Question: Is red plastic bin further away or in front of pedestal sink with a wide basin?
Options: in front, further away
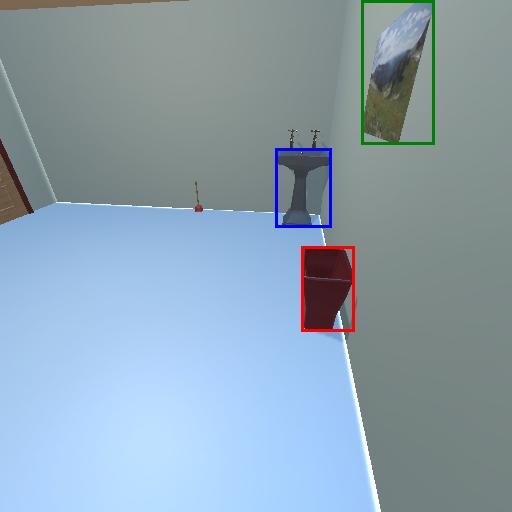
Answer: in front